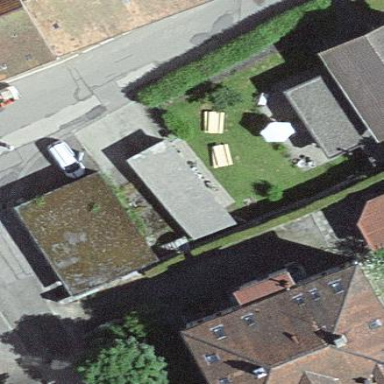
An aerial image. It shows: Garage.